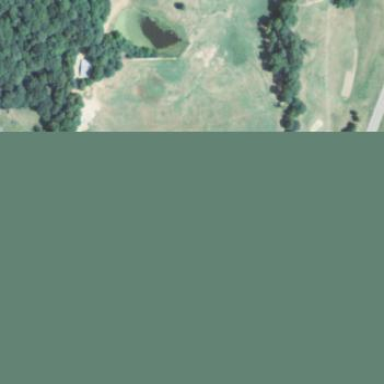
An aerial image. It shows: Golf pitch used for golf training.